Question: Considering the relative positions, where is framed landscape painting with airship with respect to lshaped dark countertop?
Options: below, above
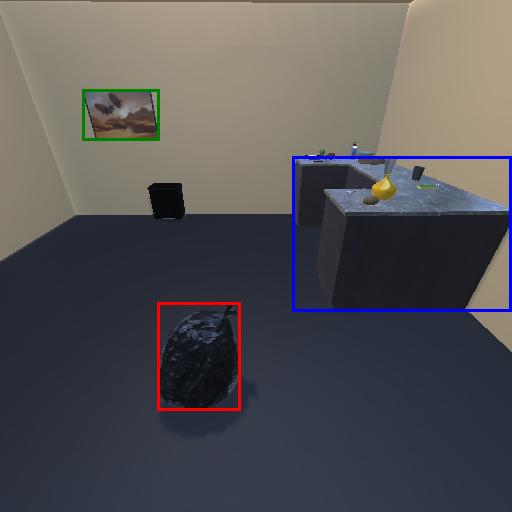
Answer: below